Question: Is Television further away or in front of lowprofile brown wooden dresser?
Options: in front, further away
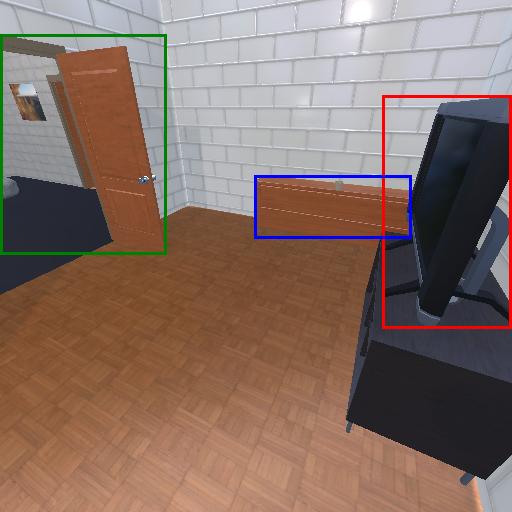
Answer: in front